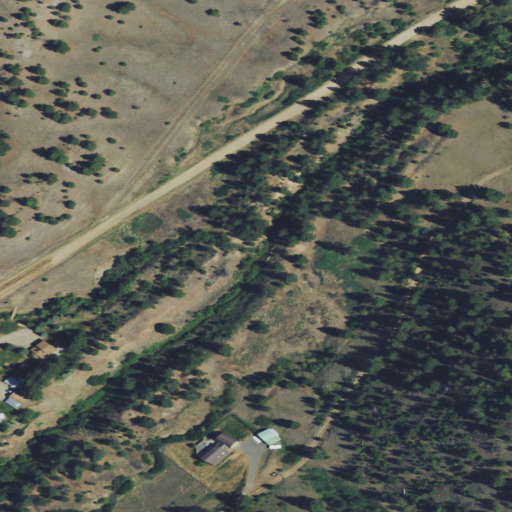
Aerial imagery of valley in Montana named McCauley Gulch containing shrub, evergreen forest, grassland, woody wetlands, and open development